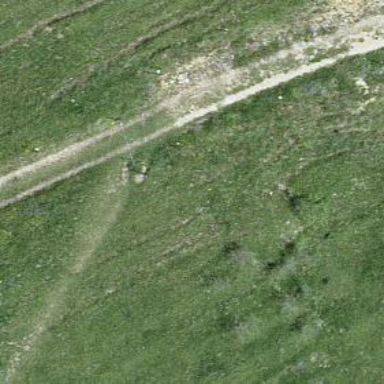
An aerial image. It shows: Unpaved path.